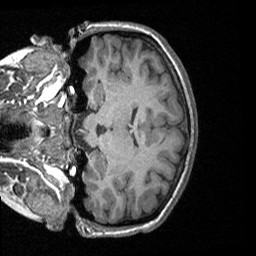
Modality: T1w
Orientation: coronal
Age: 18
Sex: female
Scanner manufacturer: siemens
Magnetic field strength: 3 T
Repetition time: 1.64 s
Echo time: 0.00234 s